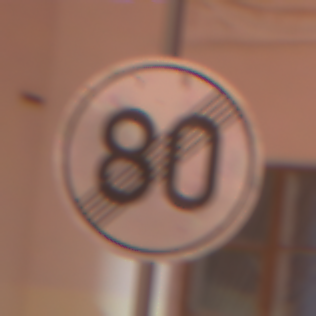
Verkehrszeichen: EndeGeschwindigkeit80
Umgebung: Outdoor, Urban
Tageszeit: Night
Wetter: Overcast
Licht: Artificial
Jahreszeit: Winter
Kontrast: MediumContrast